Interaction volume radius: 10 \u00c5
Interaction volume height: 30 \u00c5
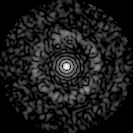
Disorder parameter: 0.8485